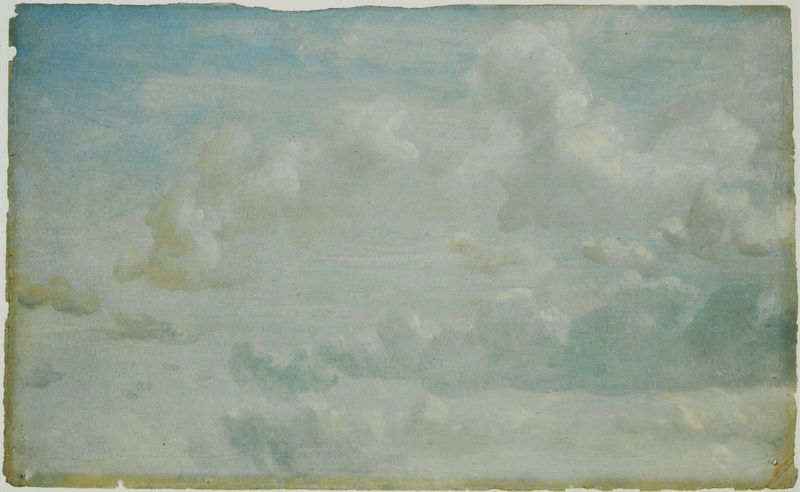
Titel: Cloud Study
Künstler: John Constable
Standort: London
Institution: Courtland Institute Galleries
Schlagwörter: blau, dunkel, gemälde, himmel, schatten, weiß, wolken, aquarell, gelb, grün, landschaft, ocker, ausschnitt, braun, grau, hell, kreide, licht, pastell, skizze, türkis, rot, wolke, beige, malerei, alt, blass, bild, öl, feld, horizont, natur, wind, realismus, blatt, england, kontrast, sanft, hellblau, sommer, papier, ruhe, studie, farbe, breitformat, landschaftsmalerei, monochrom, wasserfarbe, rand, romantik, constable, luft, querformat, turner, wetter, langeweile, duktus, dunkelblau, detail, wandmalerei, langweilig, fein, oben, hell dunkel, wasserfarben, helligkeit, blautöne, bewölkung, monochromie, form, wolkig, kreise, leinwand, entwurf, pinsel, wolcken, stück, blauer himmel, tonig, holztafel, atmosphäre, waagerecht, grautöne, gewölk, cumulus, azur, michelangelo, formation, teil, grua, aqurell, william, firmament, vorarbeit, schäfchenwolken, william turner, abschnitt, john, wolkenberg, wolkenstudie, sphärisch, endlosigkeit, kumulus, haufenwolken, kummulus, sommerhimmel, treibend, wölckchen, pastellmalerei, rand bestoßen, himnek